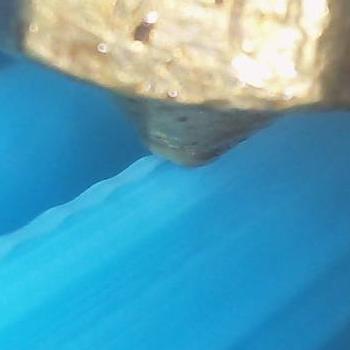
Flow rate: 56%